Aerial crown-view tile of a tropical tree (Barro Colorado Island, Panama), acquired 20250512:
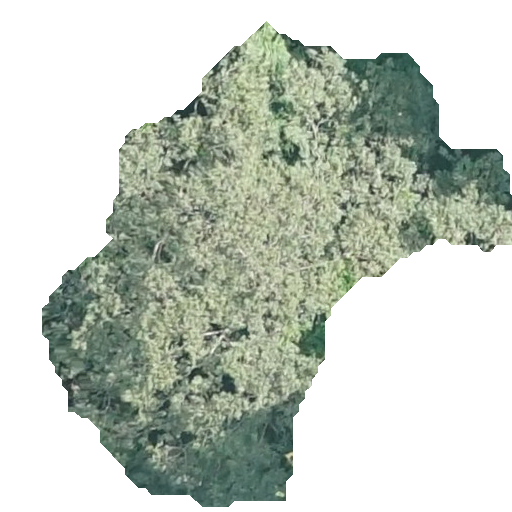
Species: Guazuma ulmifolia
GBIF accepted scientific name: Guazuma ulmifolia
Crown area: 181.824 m²